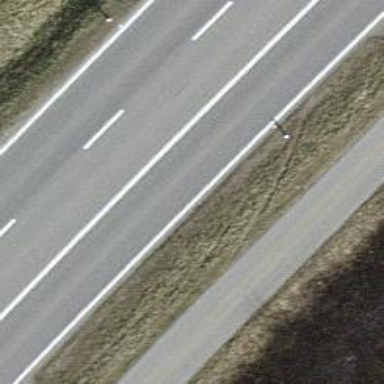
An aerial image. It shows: Asphalt road classified as primary highway.